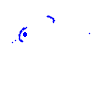
Particle: pion